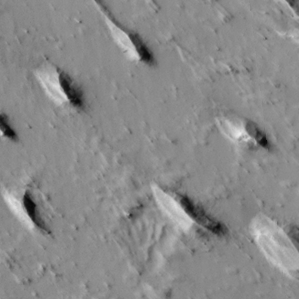
Label: non_frost